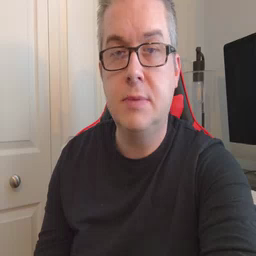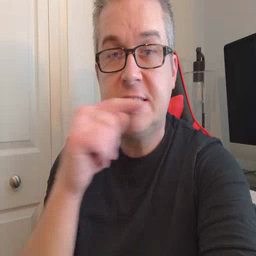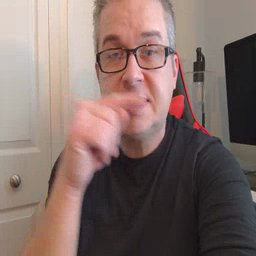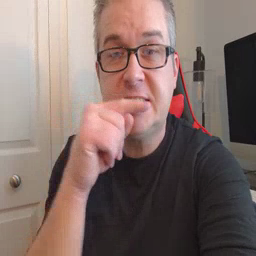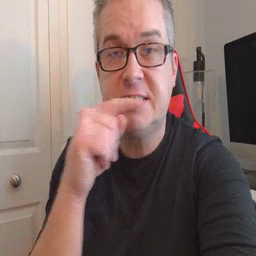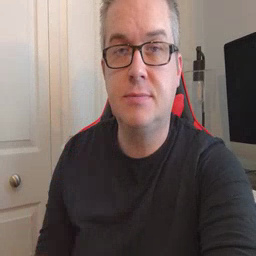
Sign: toothbrush